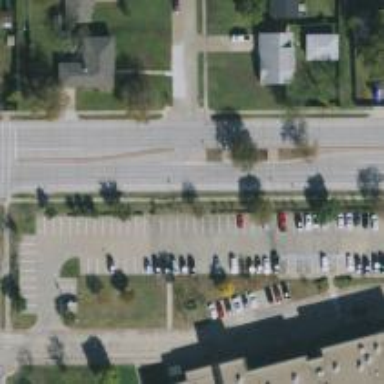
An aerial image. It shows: Secondary link road with asphalt surface.